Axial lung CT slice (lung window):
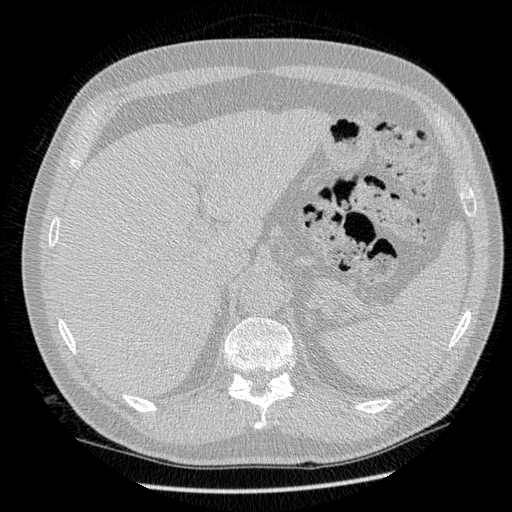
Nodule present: no